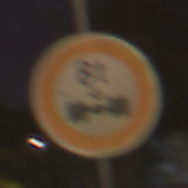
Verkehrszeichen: TatsaechlicheAchslast
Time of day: Night
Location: Outdoor (Suburban)
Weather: PartlyCloudy
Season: NotSpecified
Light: Artificial